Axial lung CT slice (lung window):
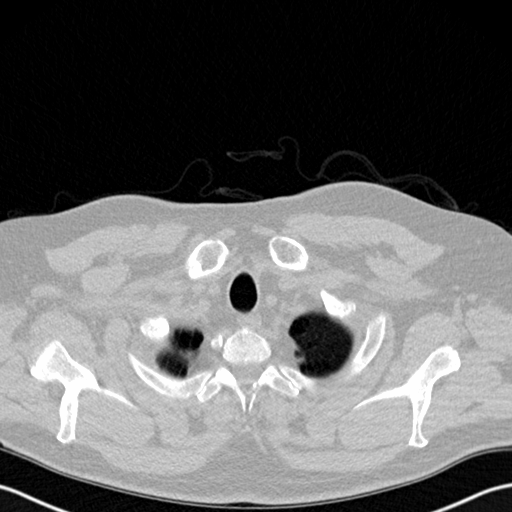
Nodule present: no